Field crop: maize
Growth stage: 2
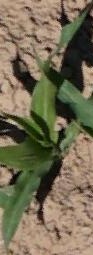
Species: maize